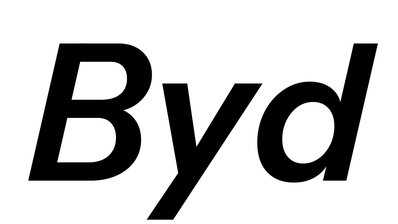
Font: InstrumentSans-Italic_SemiBold_Italic